【题型】选择题　【知识点】函数　【难度】easy
已知函数 \( y = f(x) \) 的导函数 \( y = f'(x) \) 图象如图所示，则函数 \( y = f(x) \) 的大致图象是（）

\( A \)

\( B \)

\( C \)

\( D \)

\vspace{1em}
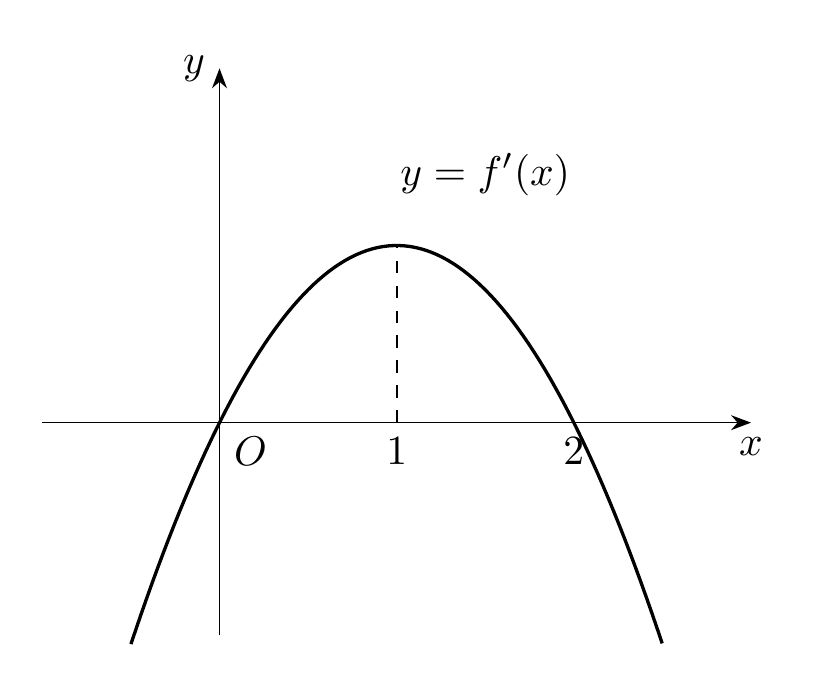
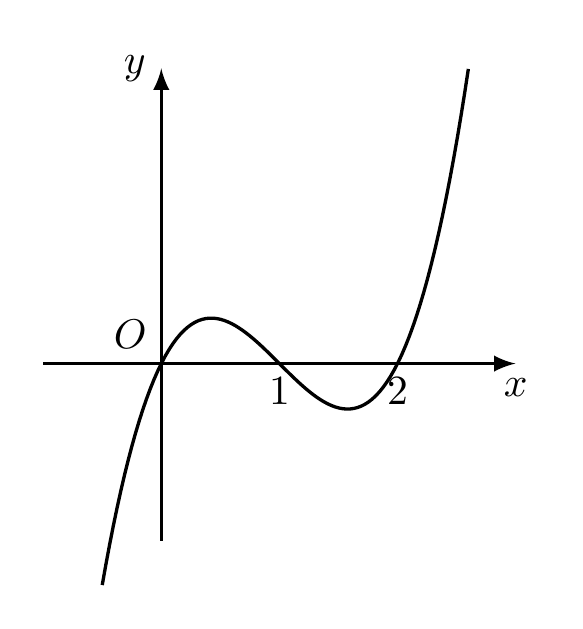
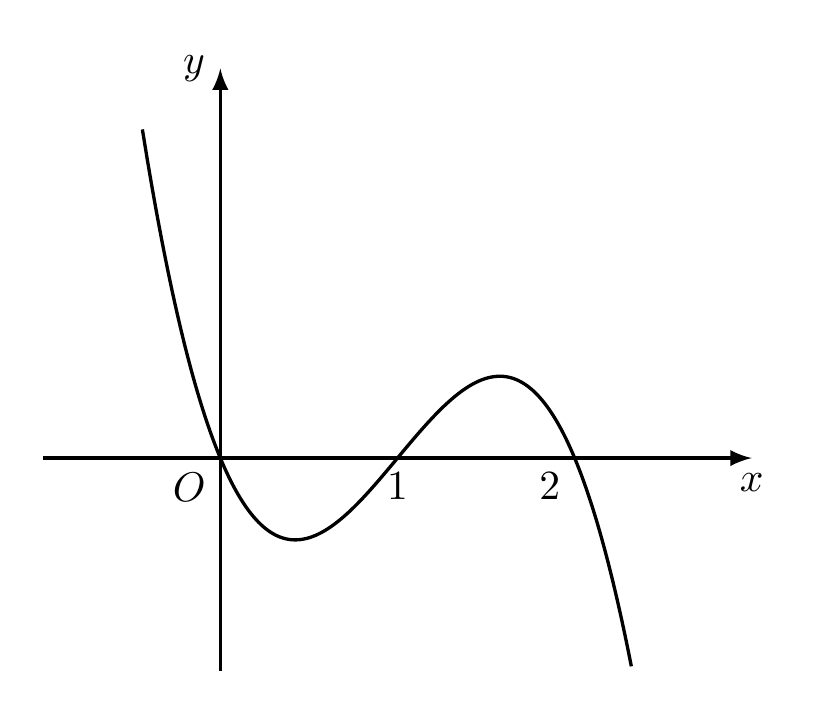
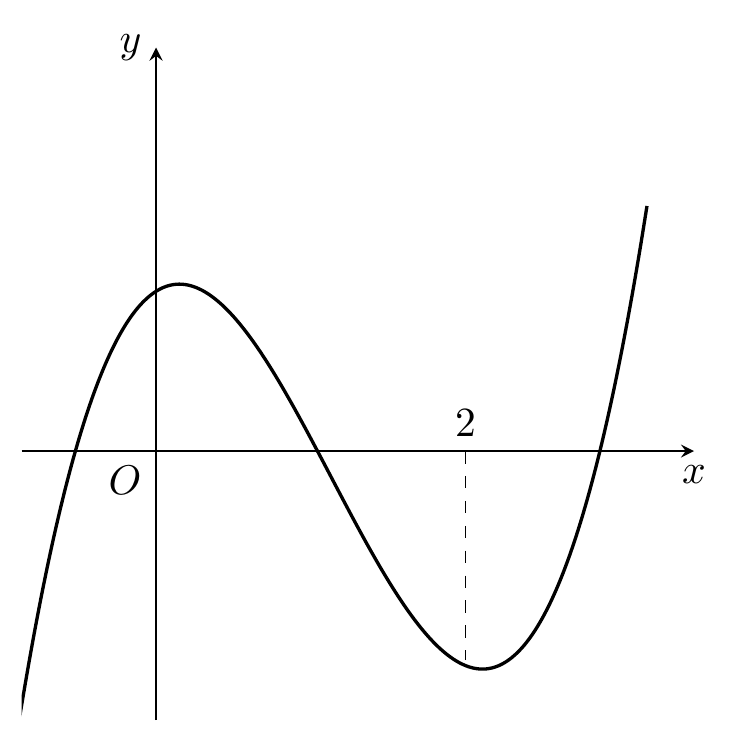
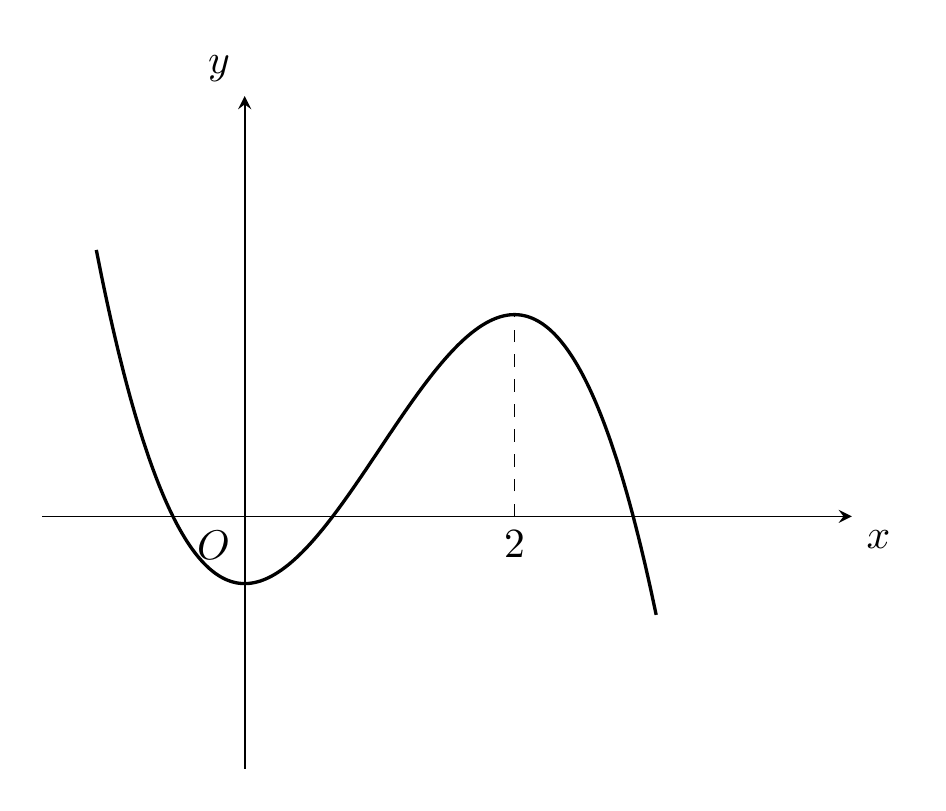
【解答】
\noindent 【答案】\( D \)

\vspace{1em}
\noindent 【分析】由导函数图象可知 \( f'(x) \) 的符号，\( f(x) \) 单调性，即可得出答案。

\vspace{1em}
\noindent 【解答】解：由导函数图象可知在 \( (-\infty, 0) \) 上 \( f'(x) < 0 \)，\( f(x) \) 单调递减，

在 \( (0, 2) \) 上 \( f'(x) > 0 \)，\( f(x) \) 单调递增，

在 \( (2, +\infty) \) 上 \( f'(x) < 0 \)，\( f(x) \) 单调递减。

故选：\( D \)。

\vspace{1em}
\noindent 【点评】本题考查导函数的图象，解题中注意数形结合思想的应用，属于中档题。